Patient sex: M
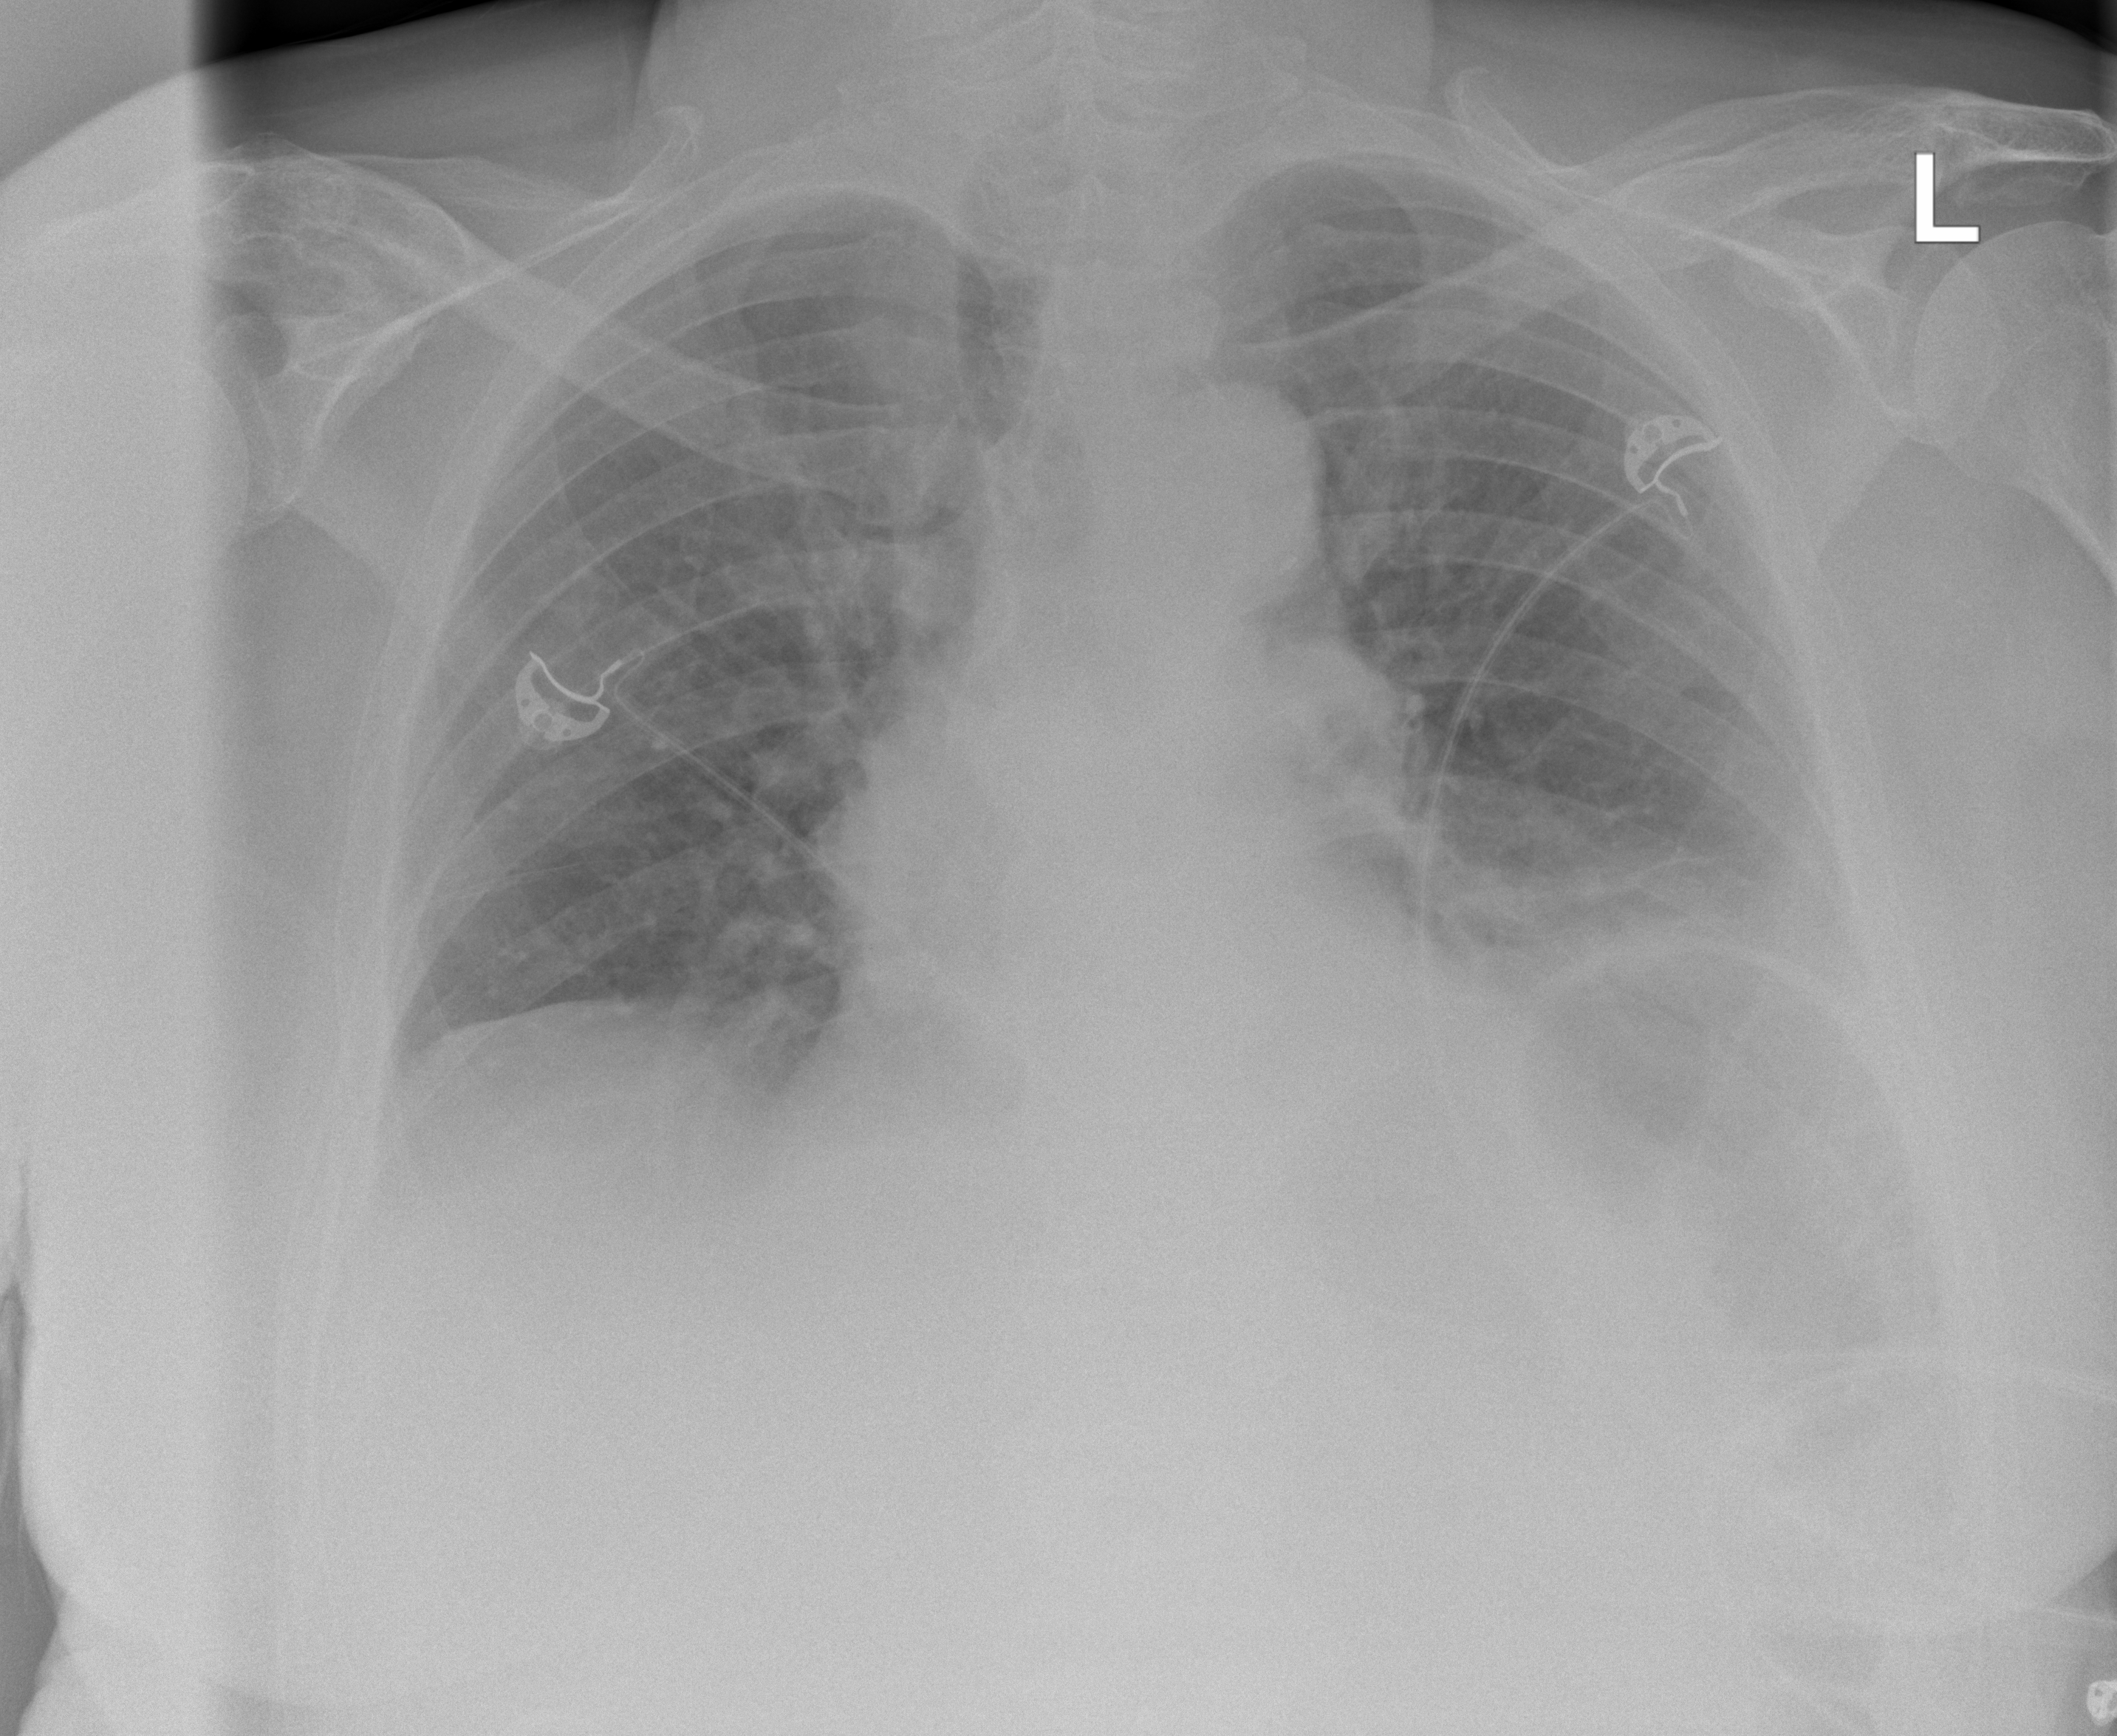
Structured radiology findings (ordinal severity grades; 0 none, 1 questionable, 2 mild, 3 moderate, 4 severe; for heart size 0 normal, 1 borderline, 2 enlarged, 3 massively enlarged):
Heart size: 1
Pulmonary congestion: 0
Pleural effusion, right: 2
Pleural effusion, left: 2
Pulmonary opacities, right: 0
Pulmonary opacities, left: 0
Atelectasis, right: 2
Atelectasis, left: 2